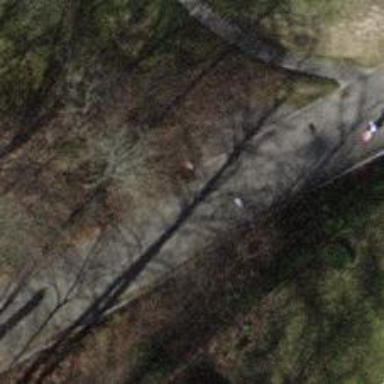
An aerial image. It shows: Bollard.